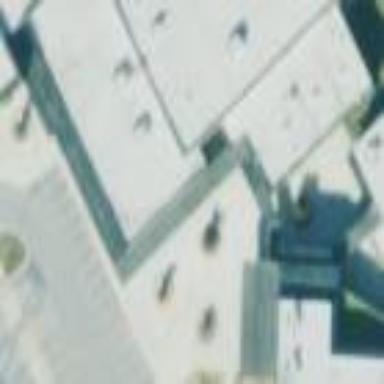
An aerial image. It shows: View of roof of building.